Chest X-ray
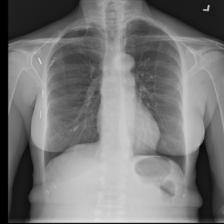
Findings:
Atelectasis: negative
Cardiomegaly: negative
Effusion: negative
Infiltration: negative
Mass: negative
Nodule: negative
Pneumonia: negative
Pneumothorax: negative
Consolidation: negative
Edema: negative
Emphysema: negative
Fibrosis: negative
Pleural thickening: positive
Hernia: negative